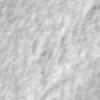
Label: no_change